Field crop: maize
Growth stage: 2
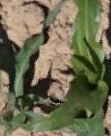
Species: maize